Field crop: tomato
Growth stage: 2
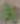
Species: solanum